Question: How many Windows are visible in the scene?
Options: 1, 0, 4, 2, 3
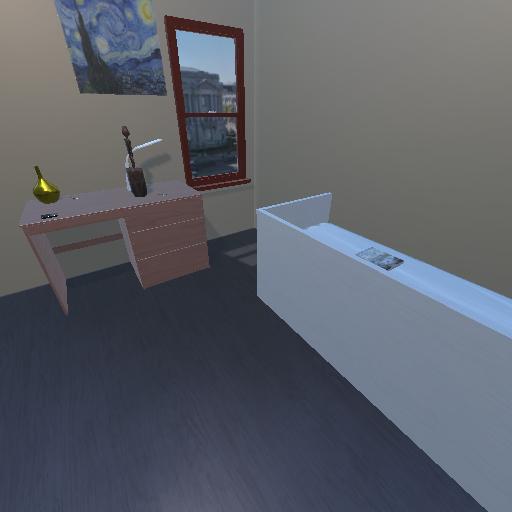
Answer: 1